Question: I'm trying to plot a 3D surface with plot_trisurf like this:
'''
xs = NP.array([ 0.00062 0.00661 0.02000 0.01569 0.00487 0.01784])
ys = NP.array([ 0.99999 0.66806 0.50798 0.61230 0.83209 0.86678])
zs = NP.array([-0.24255 -0.42215 -0.31854 -0.77384 -0.77906 -0.98167])
ax=fig.add_subplot(1,2,1, projection='3d')
ax.grid(True)
ax.plot_trisurf(xs, ys, zs, triangles = triangles, alpha = 0.0, color = 'grey')
'''
This gives me
Now I have two problems:
1. The triangles are black, can I change this problem? (It works in 2D with triplot with color = 'grey' but this doesn't seem to work here.
2. (If it is visible) The grid of the 3D plot leaves traces in the triangles: it seems like the grid is printed on top of the triangles, while I (of course) want the triangles to be plotted on top of the grid.
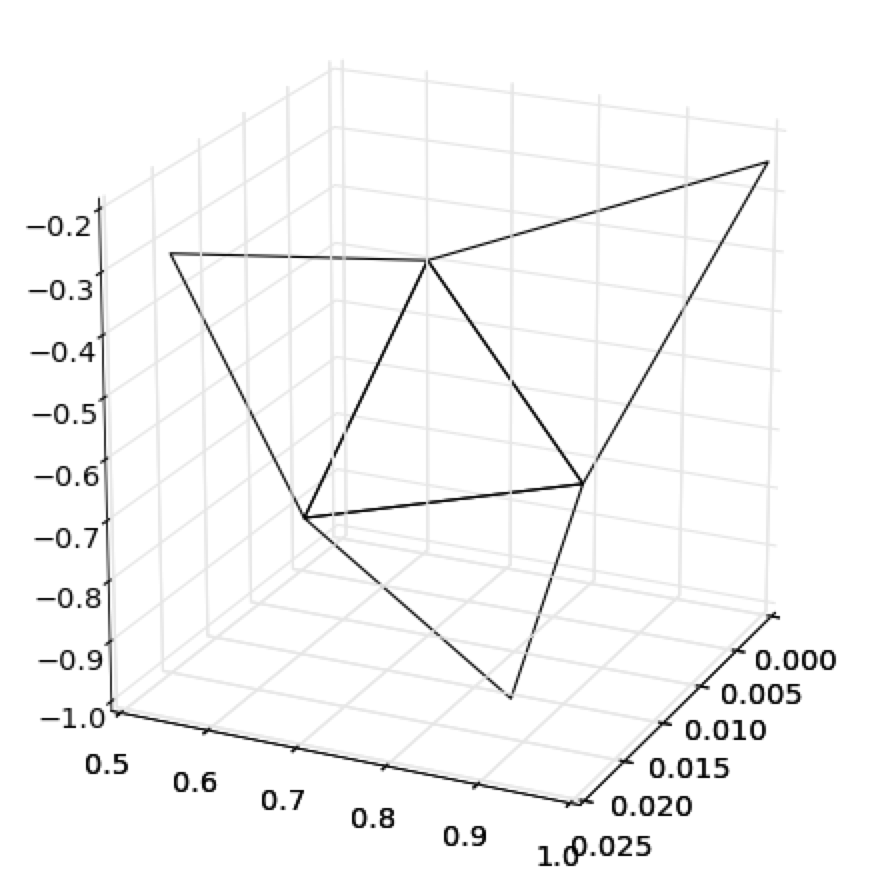
Answer: change the last line to:
'''
ax.plot_trisurf(xs, ys, zs, triangles=triangles,
color=(0,0,0,0), edgecolor='Gray')
'''
the 'color' that you are specifying is used as 'facecolor'; if you want to have transparent faces, instead of 'alpha=0' pass 'color=(r,g,b,0)'; the '0' in the tuple would be the alpha of the facecolor; so it will results in transparent faces;